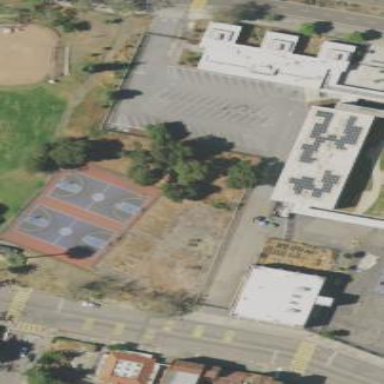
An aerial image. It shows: Basketball court in the leisure land pitch.